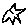
Label: star